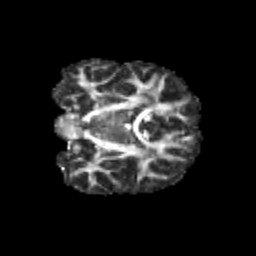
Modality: FA
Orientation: coronal
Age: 13
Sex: male
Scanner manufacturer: siemens
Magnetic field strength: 3 T
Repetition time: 3.8 s
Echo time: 0.07 s